Interaction volume radius: 10 \u00c5
Interaction volume height: 20 \u00c5
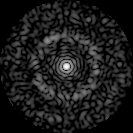
Disorder parameter: 0.8247